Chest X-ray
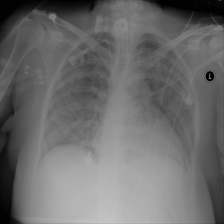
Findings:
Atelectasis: negative
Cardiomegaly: negative
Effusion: negative
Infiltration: positive
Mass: negative
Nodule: negative
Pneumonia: negative
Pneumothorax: negative
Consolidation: negative
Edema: positive
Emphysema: negative
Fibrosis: negative
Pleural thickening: negative
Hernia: negative